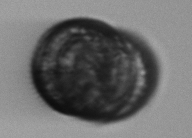
Label: Margalefidinium